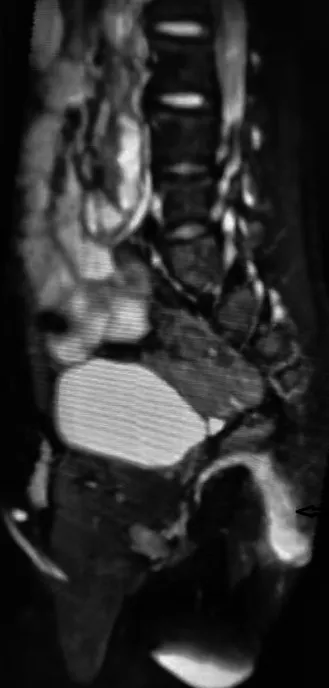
Sagittal T2-weighted perineum MRI shows a 25- mm anal fistula (arrow).
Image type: radiology (mri)